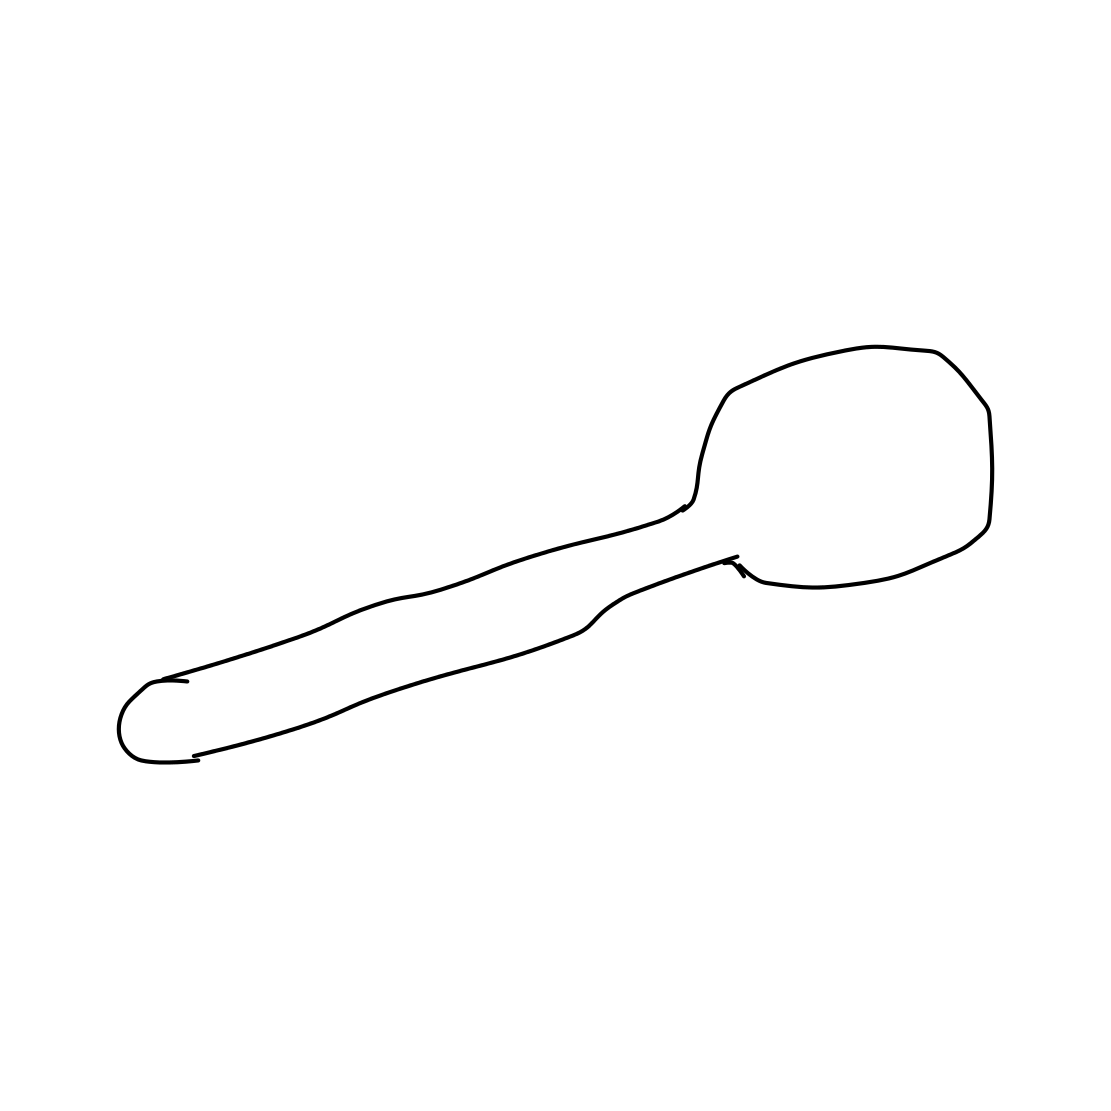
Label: spoon